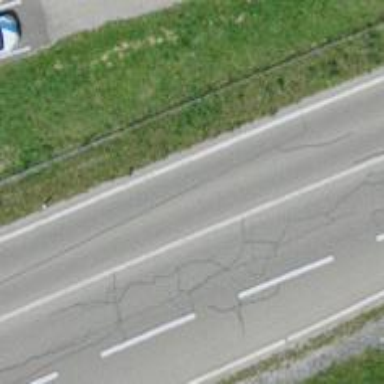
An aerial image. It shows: Trunk highway designated as motorroad.